Question: I have created a software using VB.NET in a 32-bit Windows 7 OS.
It contains those line of codes below:
'''
Dim cn As New OleDbConnection
cn.ConnectionString = "Provider=Microsoft.ACE.OLEDB.12.0;Data Source=" & fileNameStr & ";Jet OLEDB:Database Password=xxxxxxx"
cn.Open()
'''
The codes open a MDB file (Microsoft Access file) protected by a password.
When I run the software in my computer, it works well.
However, when it is tested in another computer, an error message appears saying "Cannot open a database created with a previous version of your application."
The error message is shown after the third line of code.

Could you suggest where my mistakes are and how do I resolve the problem.
Thank you.
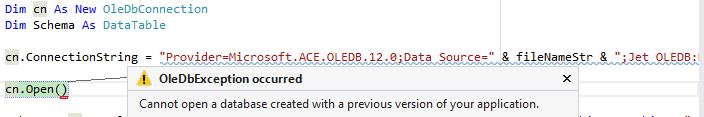
Answer: > When I run the software in my computer, it works well.However, when it is tested in another computer, an error message appears saying "Cannot open a database created with a previous version of your application."
This can happen when the different machines have different versions of the Access Database Engine installed. Specifically, the error message will appear if
- -
Access 2013 removed support for the Access 97 file format.
This can be slightly confusing if your connection string contains
'''
Provider=Microsoft.ACE.OLEDB.12.0
'''
because the Access 2007 (12.0), Access 2010 (14.0), and Access 2013 (15.0) versions of the Access Database Engine all the provider under the "12.0" name to offer some degree of backward compatibility. So for any given machine with Access 2007+ on it you may specify
'Microsoft.ACE.OLEDB.12.0'
but what you are actually using is
'Microsoft.ACE.OLEDB.12.0' on an Access 2007 machine
'Microsoft.ACE.OLEDB.14.0' on an Access 2010 machine
'Microsoft.ACE.OLEDB.15.0' on an Access 2013 machine
That is why the same third-party application can open an .mdb file on one machine (with Access 2007 or 2010 installed) but not on another machine (with Access 2013 installed).